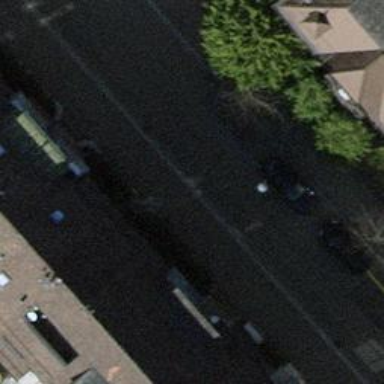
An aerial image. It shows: Parking lane for vehicles.